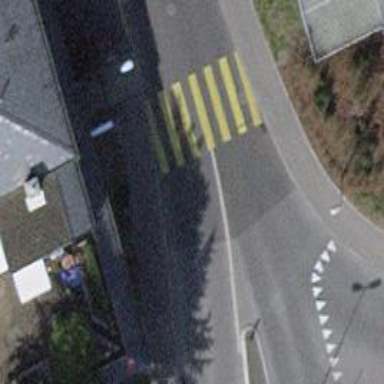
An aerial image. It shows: Uncontrolled zebra crossing on the road.